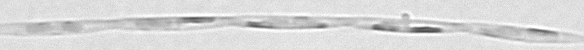
Label: Pseudo-nitzschia